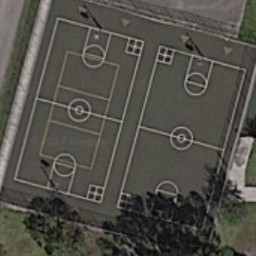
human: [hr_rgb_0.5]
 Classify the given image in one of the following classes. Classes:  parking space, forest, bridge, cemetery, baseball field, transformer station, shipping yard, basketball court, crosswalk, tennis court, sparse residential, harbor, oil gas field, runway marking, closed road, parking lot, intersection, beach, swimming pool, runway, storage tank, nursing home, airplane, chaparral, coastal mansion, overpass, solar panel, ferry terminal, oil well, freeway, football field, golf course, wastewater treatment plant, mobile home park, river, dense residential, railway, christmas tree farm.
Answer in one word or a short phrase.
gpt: basketball court